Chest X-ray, AP view. Patient: 21 years old, sex F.
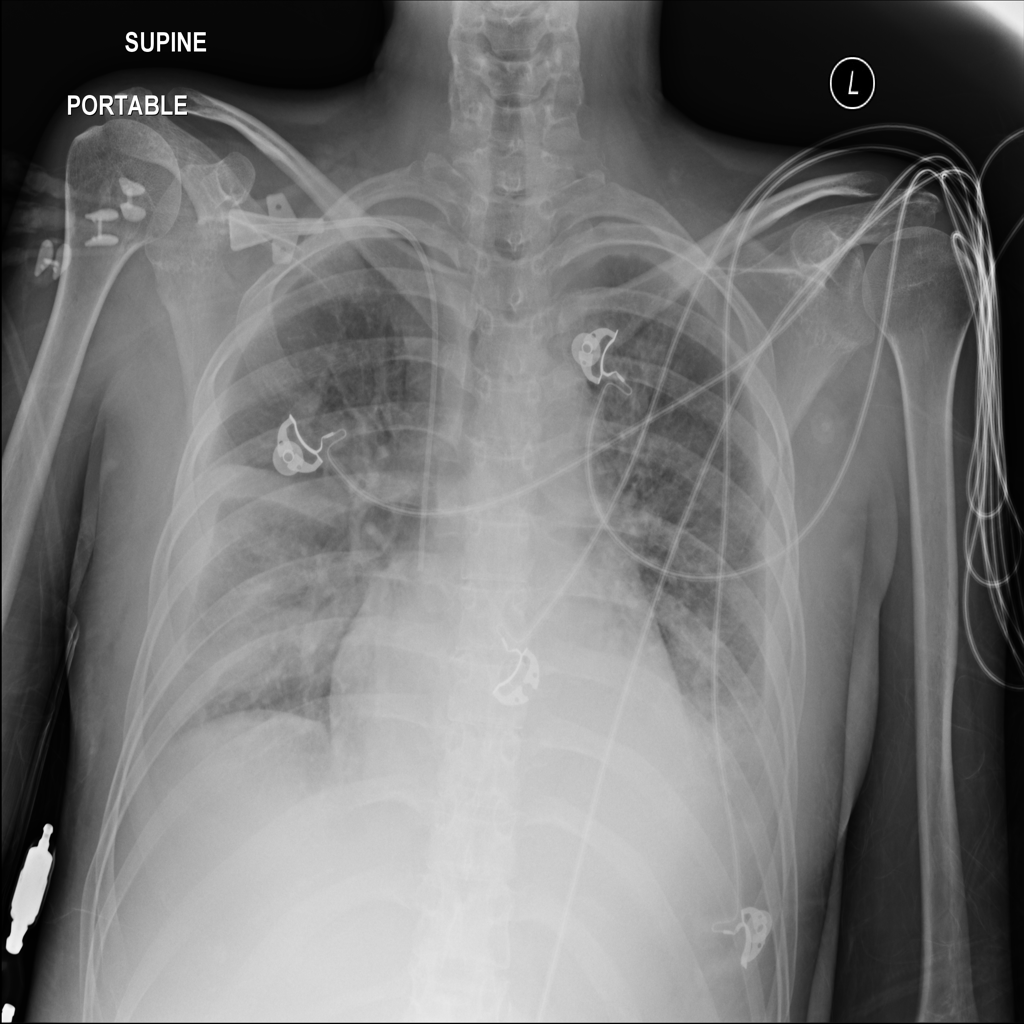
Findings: Effusion